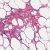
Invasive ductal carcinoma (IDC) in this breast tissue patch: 0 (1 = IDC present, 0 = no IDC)